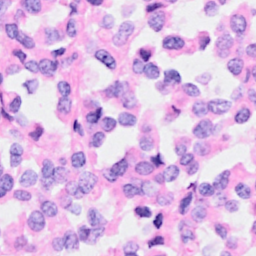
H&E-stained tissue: Breast